Question: I have created an PreferenceActivity with a PreferenceFragment in it. But the content with all the settings is shown outside of it layout bounderies, what am I doing wrong?

SettingsActivity:
'''
public class SettingsActivity extends PreferenceActivity {
@Override
protected void onCreate(final Bundle savedInstanceState)
{
super.onCreate(savedInstanceState);
getFragmentManager().beginTransaction().replace(android.R.id.content, new MyPreferenceFragment()).commit();
}
public static class MyPreferenceFragment extends PreferenceFragment
{
@Override
public void onCreate(final Bundle savedInstanceState)
{
super.onCreate(savedInstanceState);
addPreferencesFromResource(R.xml.preferences);
}
}
}
'''
preferences.xml:
'''
<?xml version="1.0" encoding="utf-8"?>
<PreferenceScreen xmlns:android="http://schemas.android.com/apk/res/android">
<PreferenceCategory android:title="My list of Preferences">
<CheckBoxPreference android:title="Checkbox Preference"
android:defaultValue="false" android:summary="This preference can be true or false"
android:key="checkboxPref" />
<EditTextPreference android:name="EditText Preference"
android:summary="This allows you to enter a string"
android:defaultValue="Nothing" android:title="Edit This Text"
android:key="editTextPref" />
<RingtonePreference android:name="Ringtone Preference"
android:summary="Select a ringtone" android:title="Ringtones"
android:key="ringtonePref" />
<PreferenceScreen android:key="SecondPrefScreen"
android:title="Secondary Level" android:summary="This is a sub PreferenceScreen">
<intent android:action="android.intent.action.VIEW"
android:targetPackage="com.as400samplecode" android:targetClass="com.as400samplecode.Preferences2" />
</PreferenceScreen>
<Preference android:title="Custom Preference"
android:summary="This works almost like a button" android:key="customPref" />
</PreferenceCategory>
</PreferenceScreen>
'''
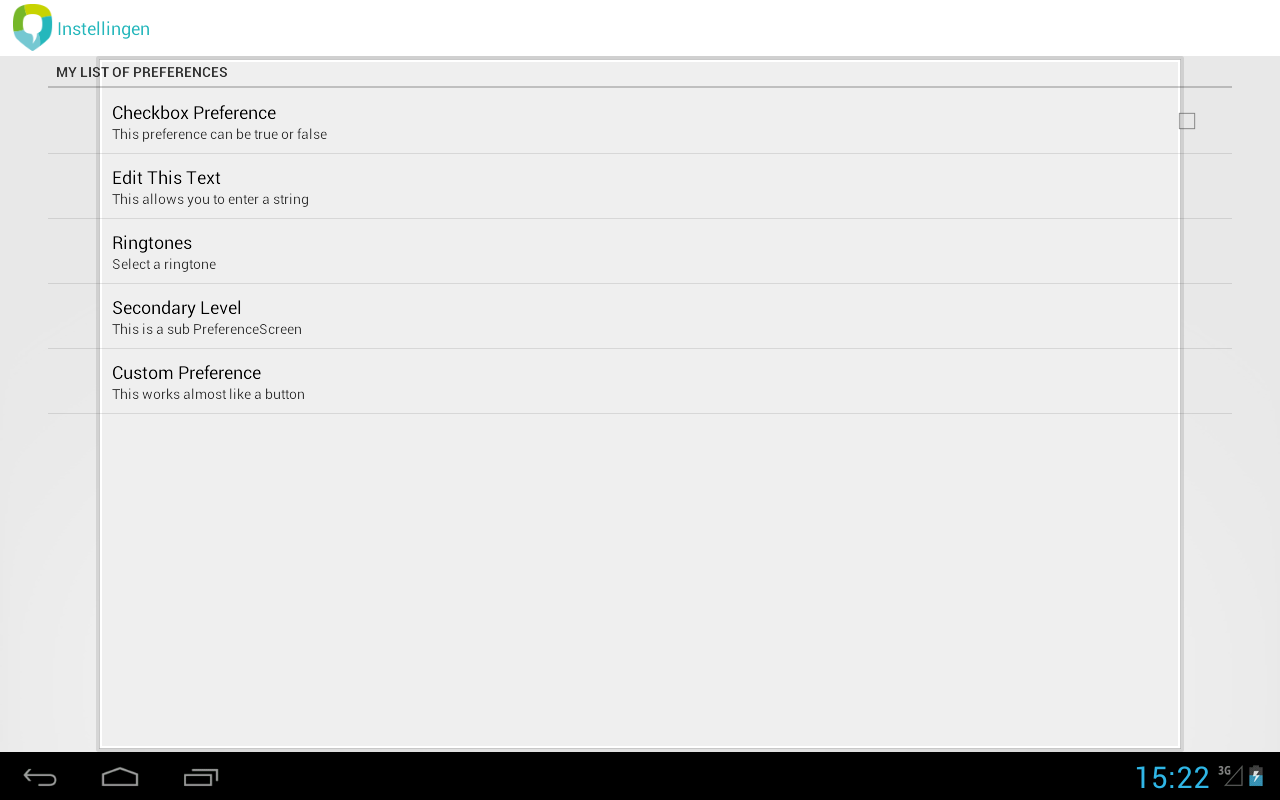
Answer: I solved it by using a normal Activity instead of PreferenceActivity.